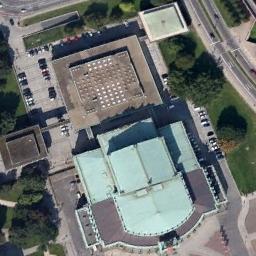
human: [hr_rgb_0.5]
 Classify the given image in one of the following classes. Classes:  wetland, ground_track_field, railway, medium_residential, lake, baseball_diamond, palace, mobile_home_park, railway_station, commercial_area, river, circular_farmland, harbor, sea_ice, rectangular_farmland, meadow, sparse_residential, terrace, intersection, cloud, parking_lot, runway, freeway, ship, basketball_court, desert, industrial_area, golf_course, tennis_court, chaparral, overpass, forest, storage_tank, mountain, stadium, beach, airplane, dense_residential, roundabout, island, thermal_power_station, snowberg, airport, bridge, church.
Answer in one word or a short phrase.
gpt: palace